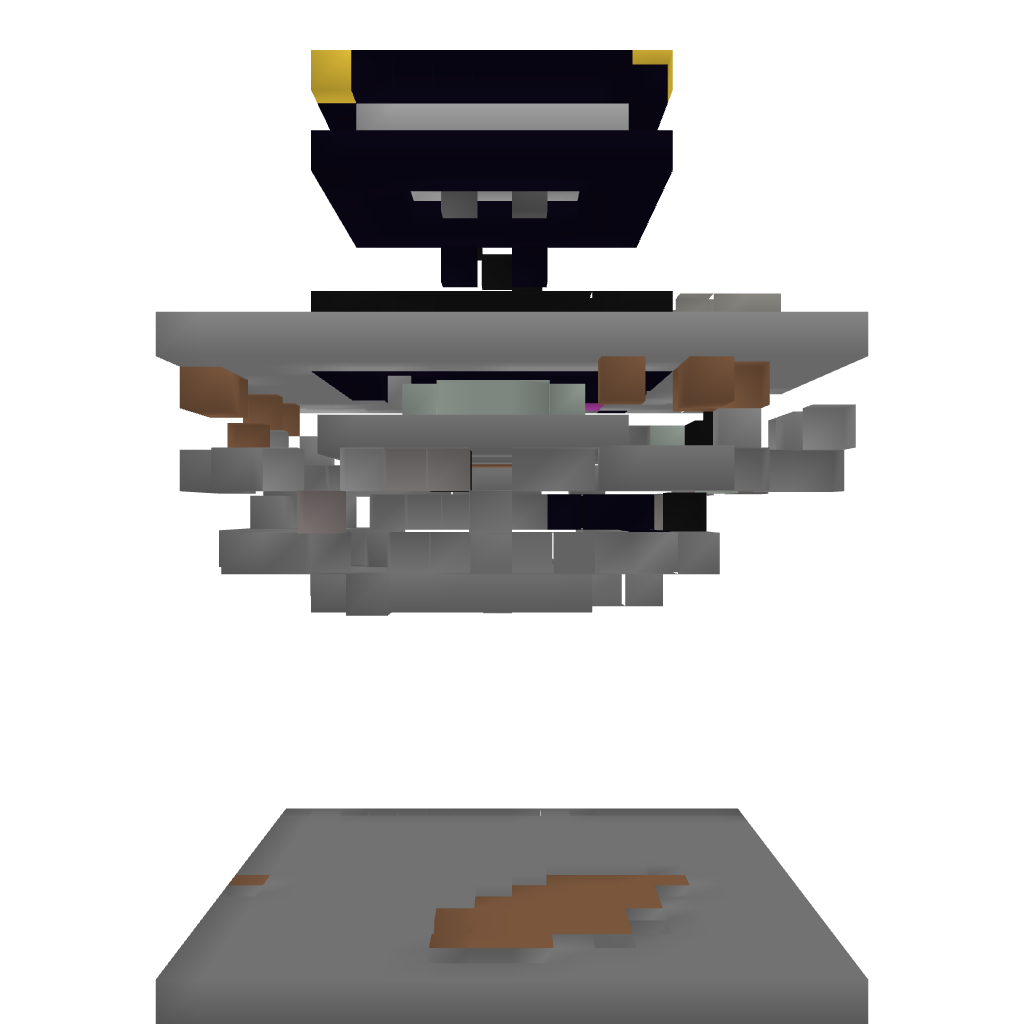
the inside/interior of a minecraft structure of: Automatic player cannon